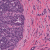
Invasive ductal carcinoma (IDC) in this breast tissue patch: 0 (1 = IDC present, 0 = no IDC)